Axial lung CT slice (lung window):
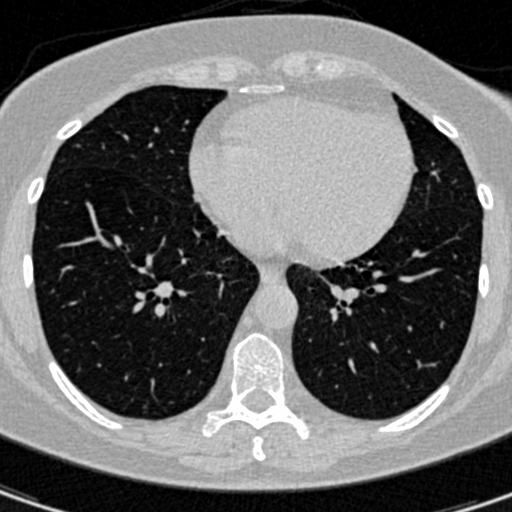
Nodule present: no